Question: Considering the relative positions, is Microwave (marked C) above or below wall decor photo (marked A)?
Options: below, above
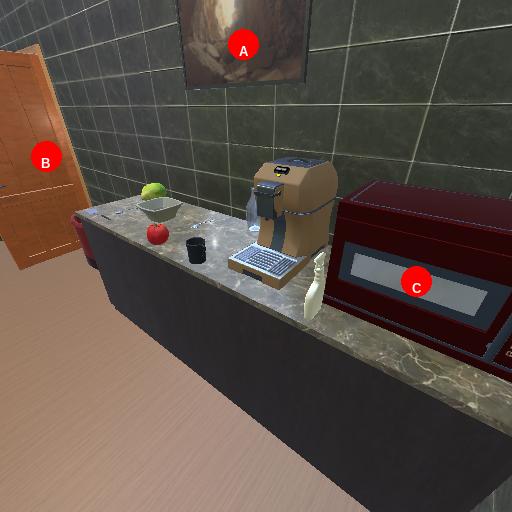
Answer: below